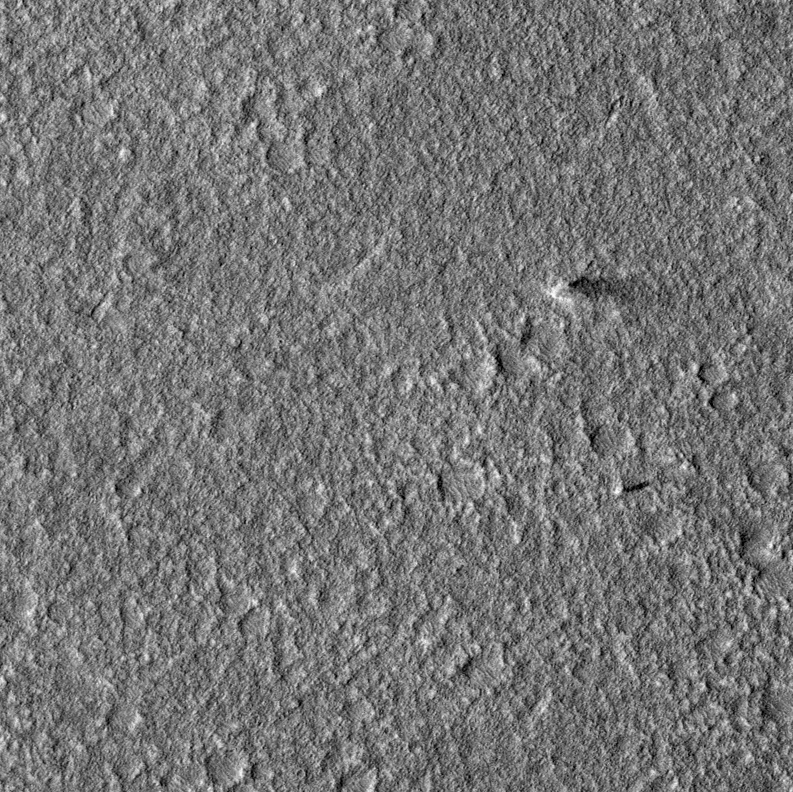
Label: dustdevil, dustdevil